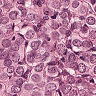
Metastatic tissue present: yes